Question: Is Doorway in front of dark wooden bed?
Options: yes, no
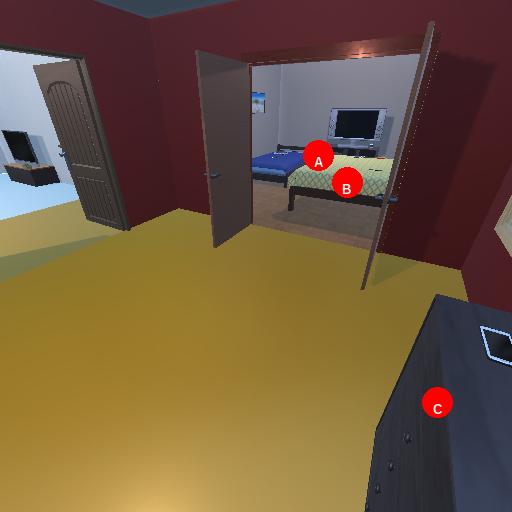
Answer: yes